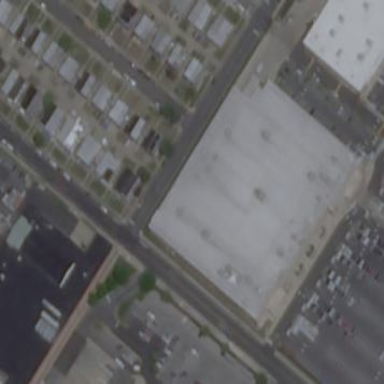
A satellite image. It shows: Department store building.